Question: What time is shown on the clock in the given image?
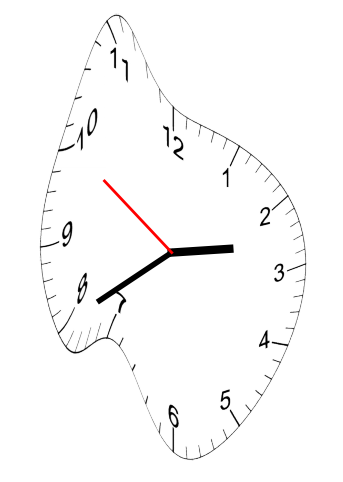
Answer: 02:39:50